Question: I'm trying to display images from a database table to my dataGridView control.
Other cells display image. But some doesn't and throws this exception:

What does this exception means? What should I do to fix it?
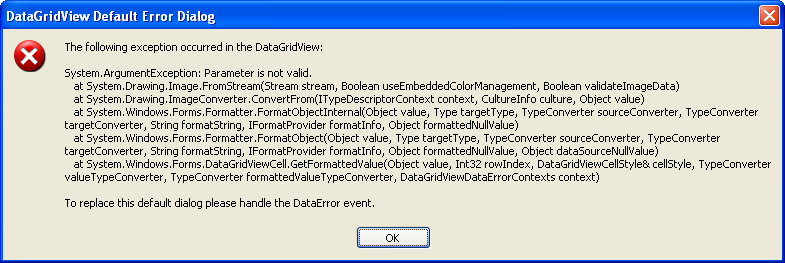
Answer: In all likelihood, it means that your image data is invalid. Try extracting the image data by another means, like a simple console app, and pass that to 'Image.FromStream'. Or serialize it out and try to open it in an external image editor. You might get a more informative error message that way.